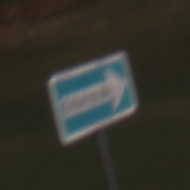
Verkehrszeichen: EinbahnstrasseRechtsweisend
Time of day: Night
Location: Outdoor (Nature)
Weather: Clear
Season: NotSpecified
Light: Natural